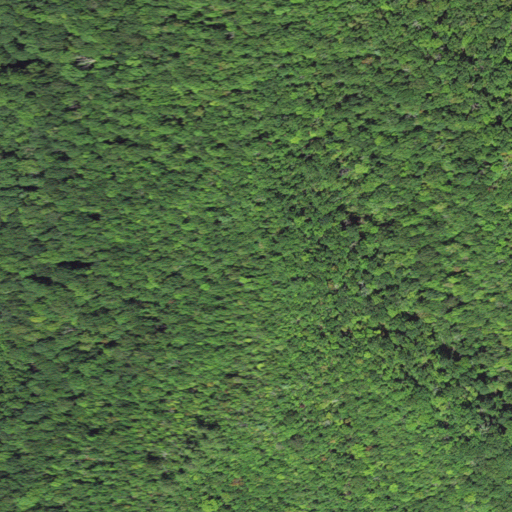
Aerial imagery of ridge(s) in North Carolina named Snake Ridge containing mixed forest, evergreen forest, and deciduous forest